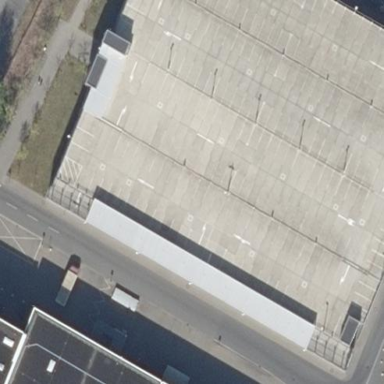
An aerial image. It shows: Multi-storey parking building.